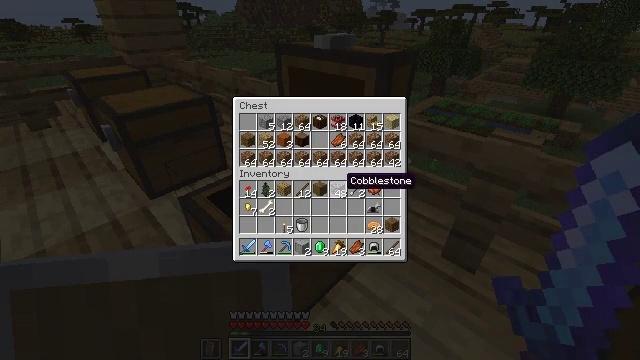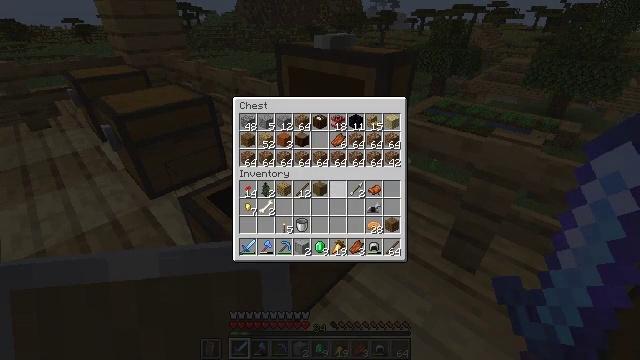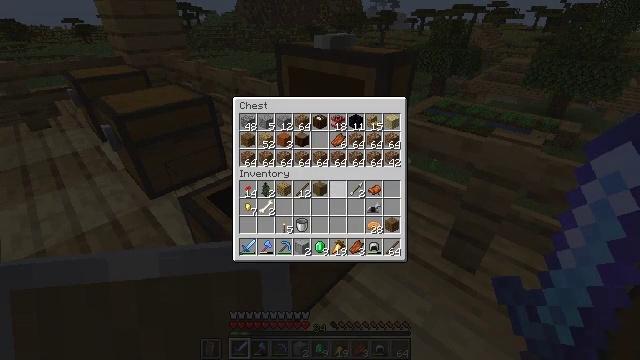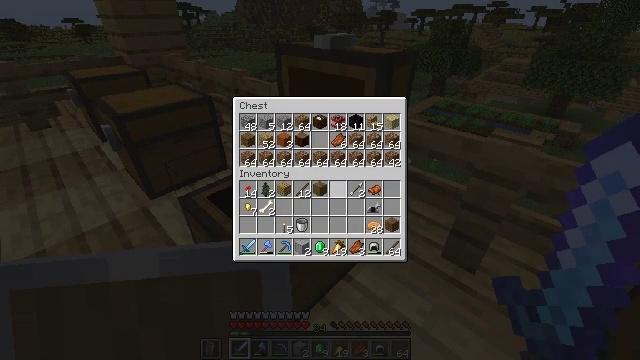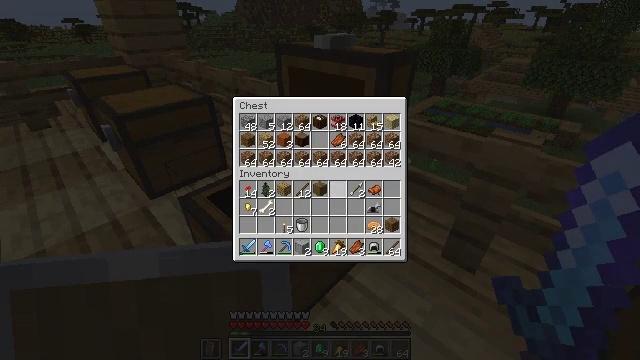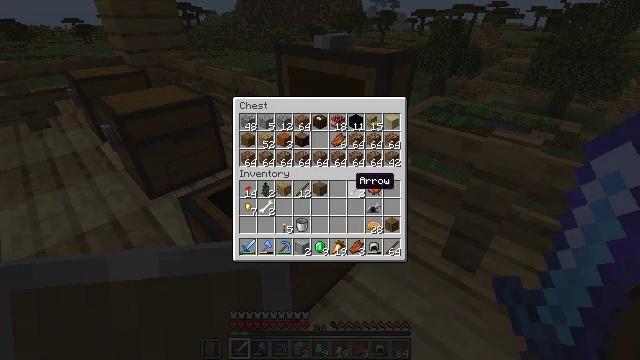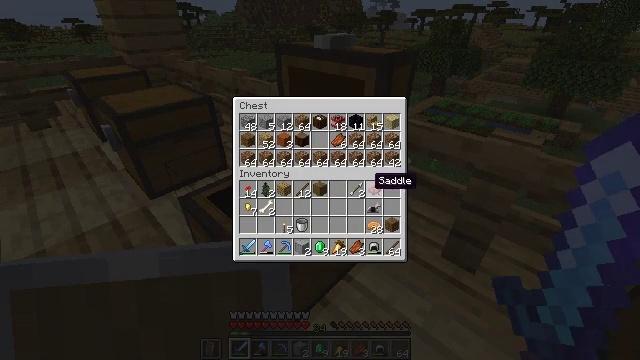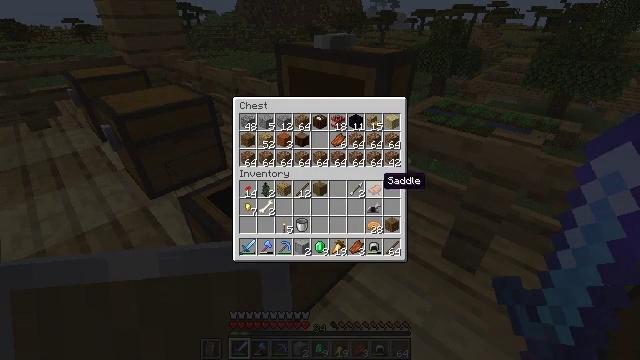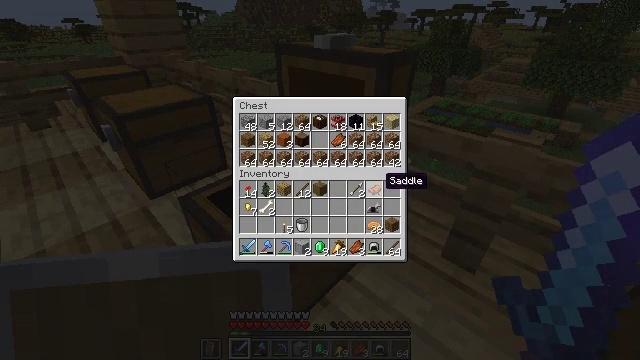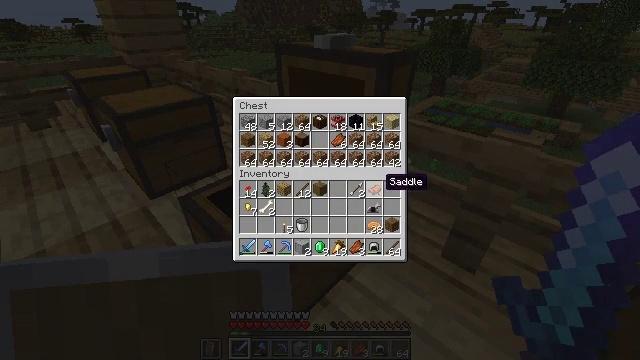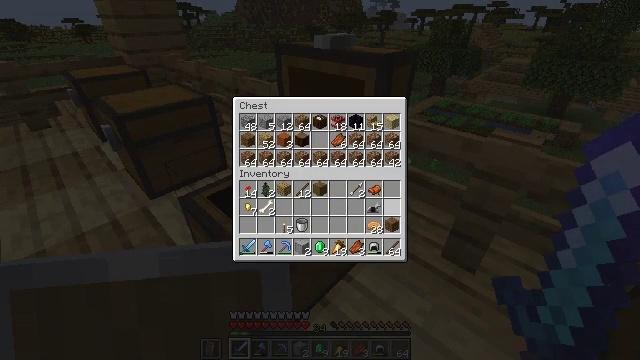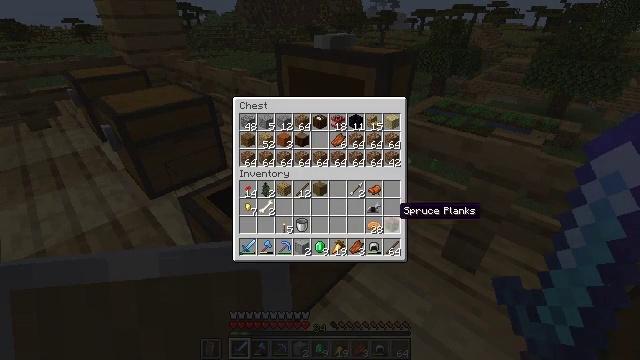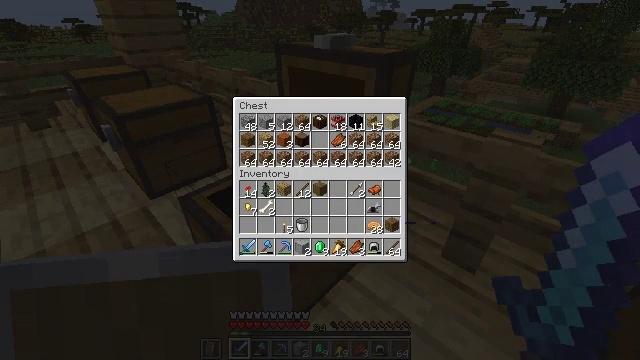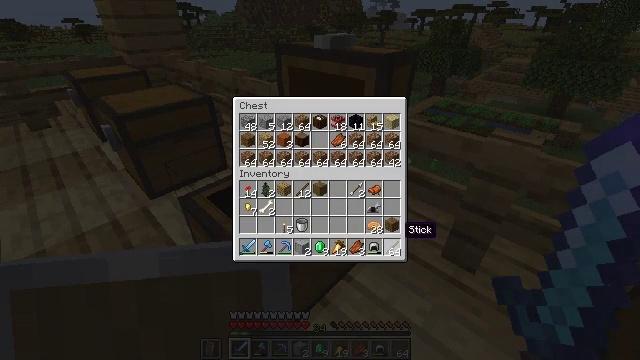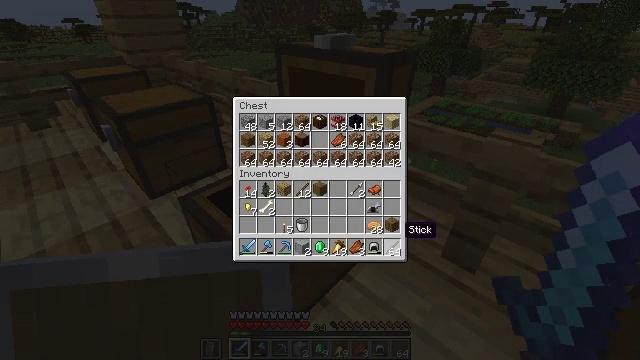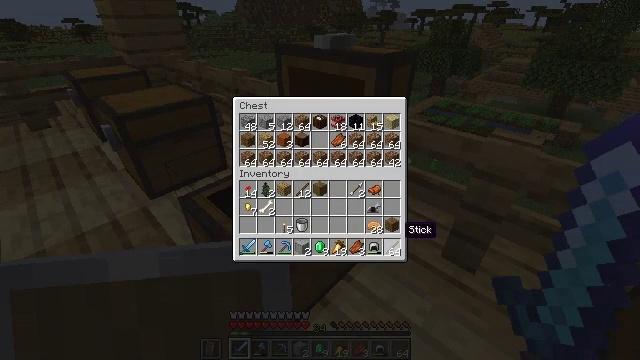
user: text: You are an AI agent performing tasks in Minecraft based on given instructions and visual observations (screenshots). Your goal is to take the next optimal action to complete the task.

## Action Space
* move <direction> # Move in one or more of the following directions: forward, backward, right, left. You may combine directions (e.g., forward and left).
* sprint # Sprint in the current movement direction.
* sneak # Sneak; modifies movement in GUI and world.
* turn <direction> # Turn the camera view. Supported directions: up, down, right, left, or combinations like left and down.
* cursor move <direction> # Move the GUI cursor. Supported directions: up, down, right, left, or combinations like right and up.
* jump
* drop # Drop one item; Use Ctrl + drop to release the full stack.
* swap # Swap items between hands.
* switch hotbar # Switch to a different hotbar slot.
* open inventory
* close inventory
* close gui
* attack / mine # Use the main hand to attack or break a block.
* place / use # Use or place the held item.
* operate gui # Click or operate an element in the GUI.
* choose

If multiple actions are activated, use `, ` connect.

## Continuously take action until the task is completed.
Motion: motion action
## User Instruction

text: Remove oak leaves from branches.
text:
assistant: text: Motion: sneak, operate gui
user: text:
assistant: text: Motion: sneak, operate gui
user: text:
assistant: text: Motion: sneak, operate gui
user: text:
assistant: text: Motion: sneak
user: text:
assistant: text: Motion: sneak, cursor move right
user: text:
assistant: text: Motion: sneak, cursor move right
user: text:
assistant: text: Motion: sneak, cursor move right
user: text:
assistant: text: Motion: sneak
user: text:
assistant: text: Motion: sneak
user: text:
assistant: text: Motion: sneak, cursor move down
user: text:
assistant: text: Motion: sneak, cursor move right and down
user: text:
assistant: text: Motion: sneak, cursor move down
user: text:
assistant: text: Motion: sneak
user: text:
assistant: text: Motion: sneak
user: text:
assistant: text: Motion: sneak
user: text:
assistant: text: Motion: sneak
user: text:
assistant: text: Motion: sneak
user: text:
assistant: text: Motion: sneak
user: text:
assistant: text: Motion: sneak
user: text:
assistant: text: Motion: sneak
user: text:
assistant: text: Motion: sneak
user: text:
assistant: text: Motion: sneak
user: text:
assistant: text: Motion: sneak
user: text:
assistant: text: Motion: sneak
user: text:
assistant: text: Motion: sneak
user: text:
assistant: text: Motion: sneak
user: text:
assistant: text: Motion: sneak
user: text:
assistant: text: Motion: sneak
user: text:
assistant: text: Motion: sneak, cursor move left
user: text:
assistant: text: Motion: sneak